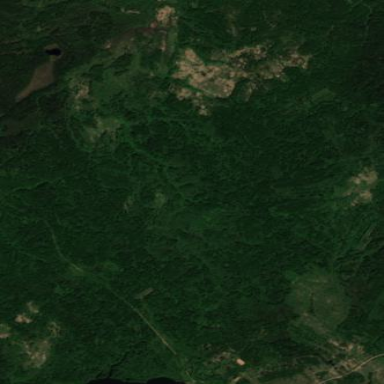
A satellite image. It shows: Serene woodland landscape.